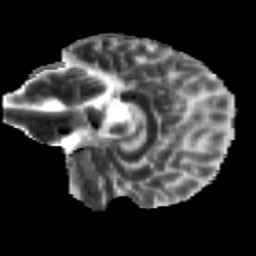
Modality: MD
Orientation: sagittal
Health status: healthy
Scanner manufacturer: siemens
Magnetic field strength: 3 T
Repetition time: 12 s
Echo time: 0.092 s